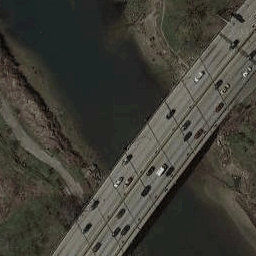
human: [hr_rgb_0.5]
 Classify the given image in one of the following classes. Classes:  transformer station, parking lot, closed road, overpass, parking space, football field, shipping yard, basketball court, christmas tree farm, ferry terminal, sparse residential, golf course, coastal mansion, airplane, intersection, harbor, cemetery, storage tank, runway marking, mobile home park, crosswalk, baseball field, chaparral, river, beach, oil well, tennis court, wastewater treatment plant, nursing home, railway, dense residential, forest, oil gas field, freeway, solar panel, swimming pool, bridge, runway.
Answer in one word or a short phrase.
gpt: bridge